Interaction volume radius: 5 \u00c5
Interaction volume height: 40 \u00c5
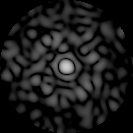
Disorder parameter: 0.852